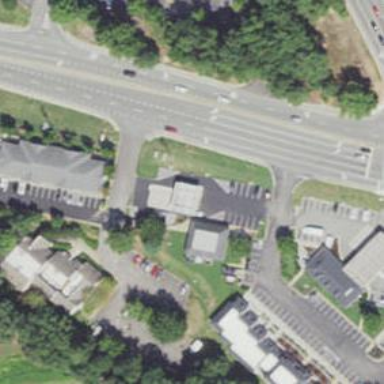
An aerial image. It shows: Convenience shop.